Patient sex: M
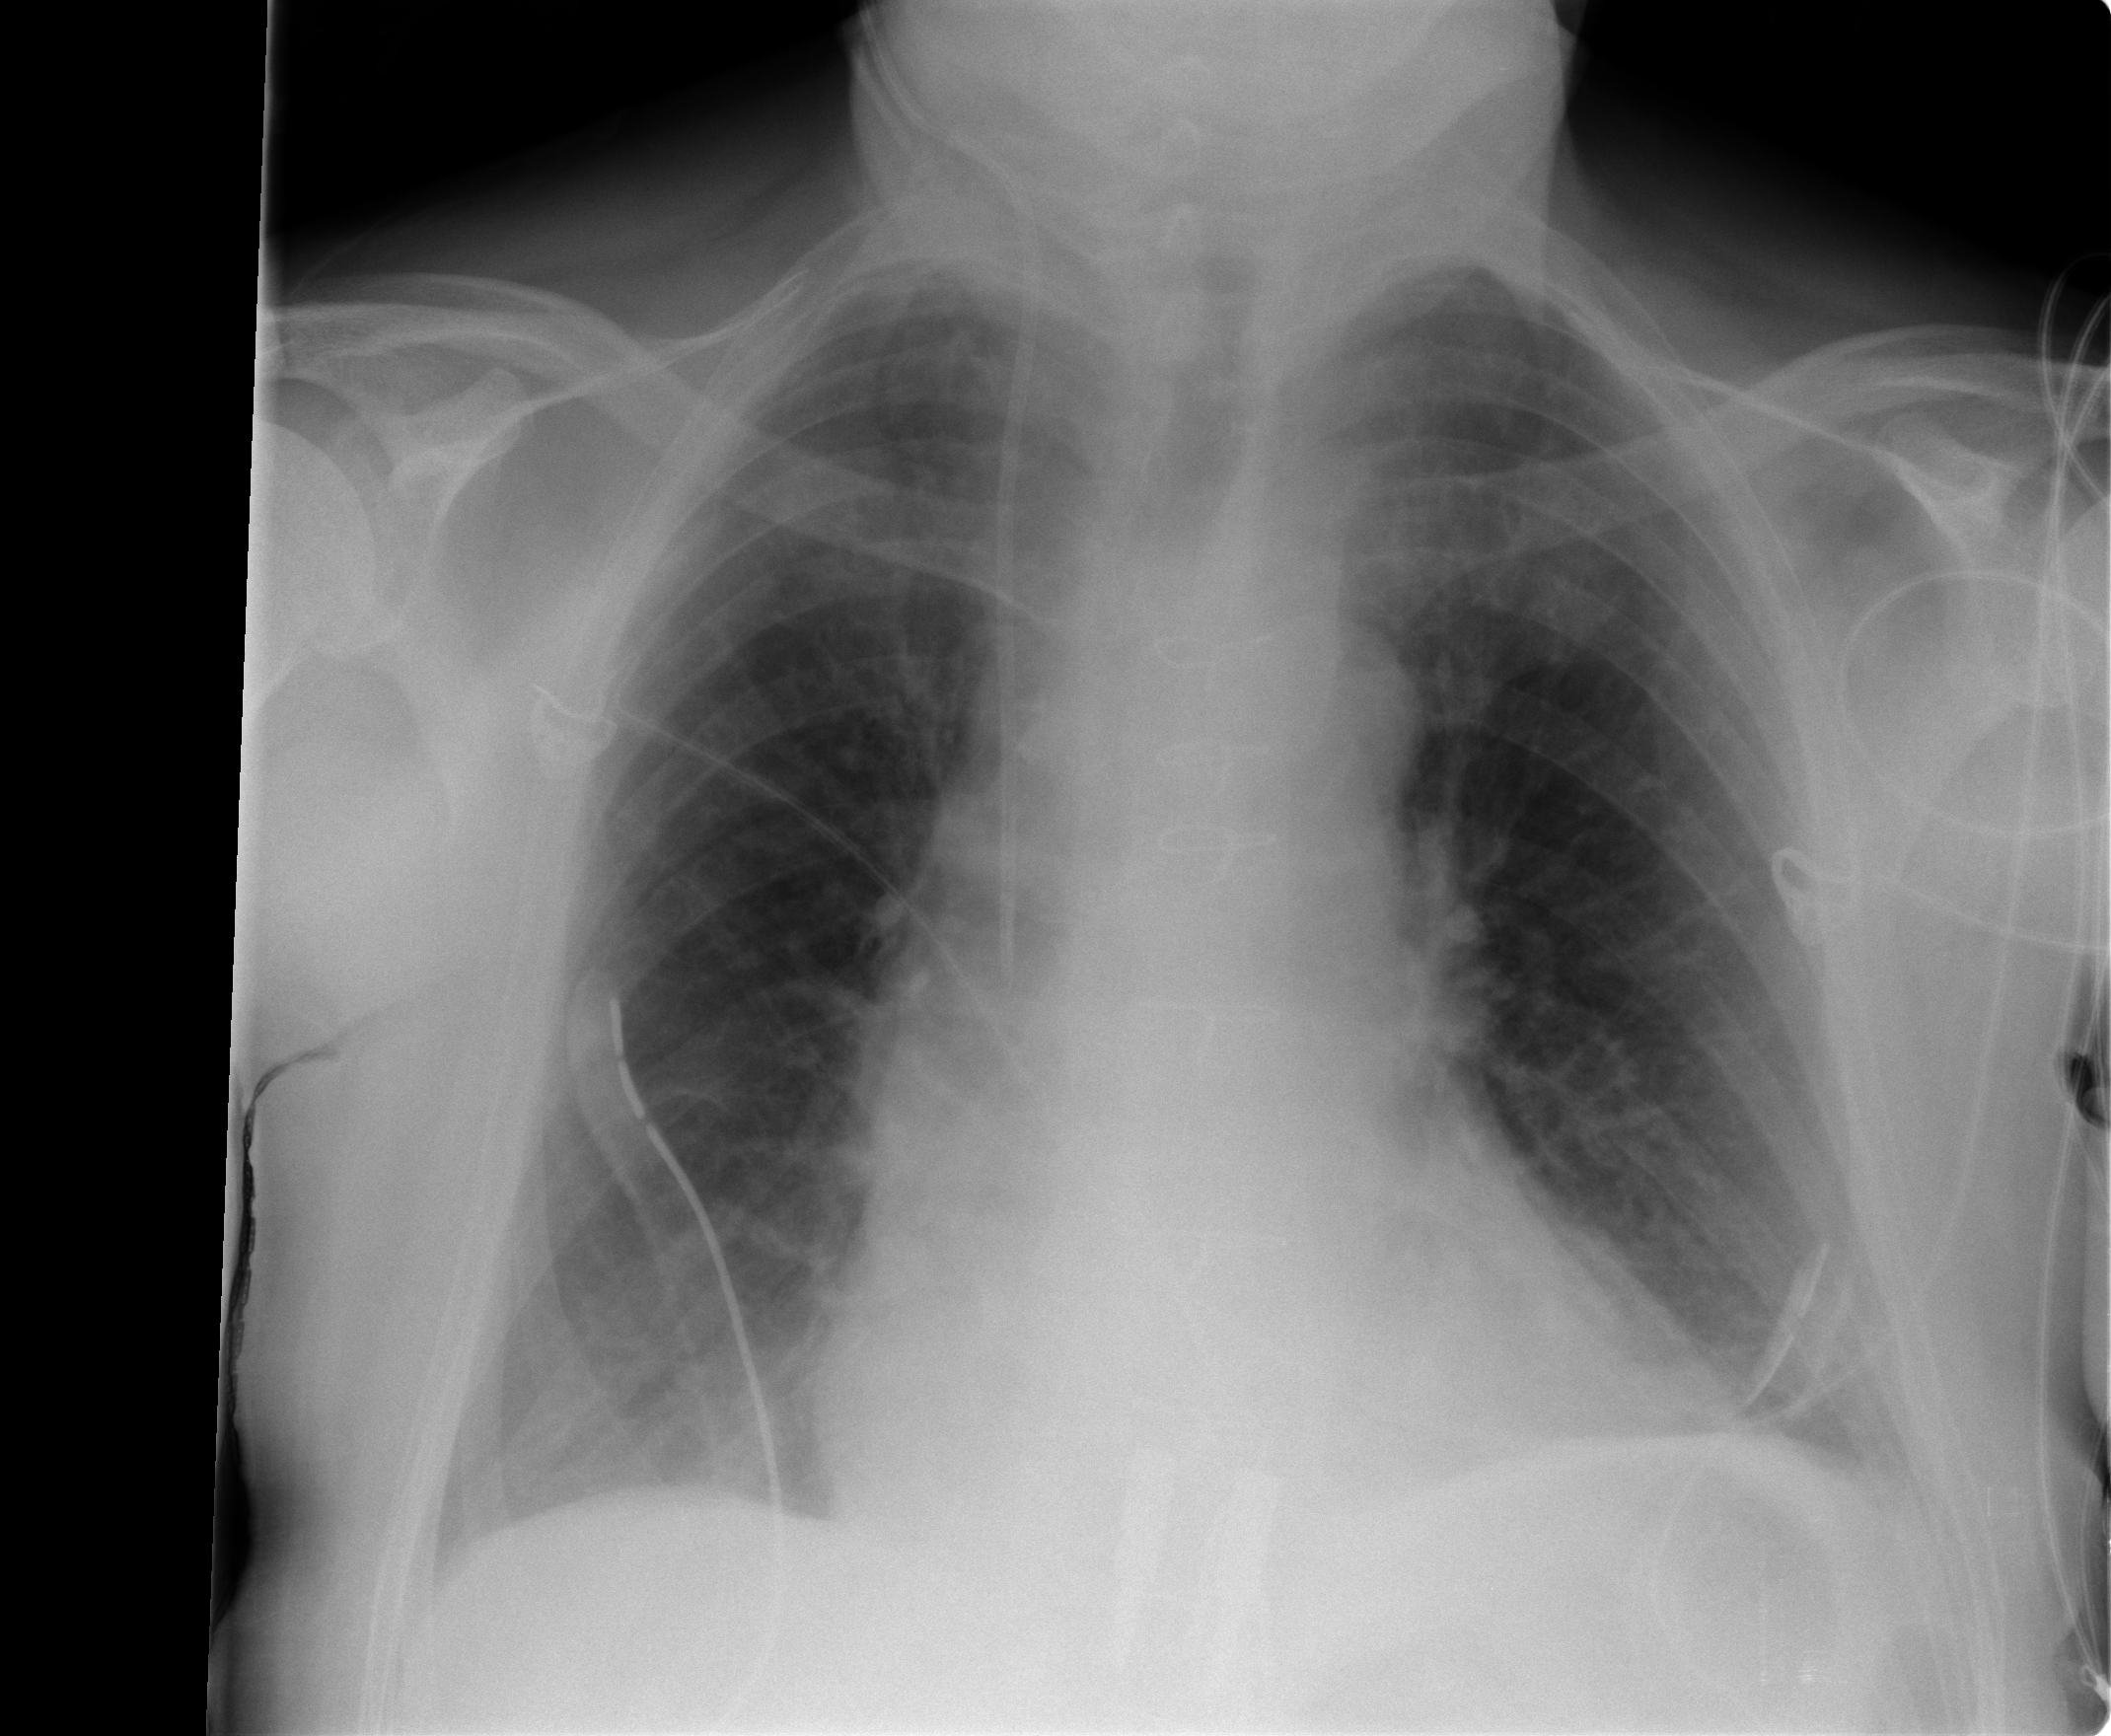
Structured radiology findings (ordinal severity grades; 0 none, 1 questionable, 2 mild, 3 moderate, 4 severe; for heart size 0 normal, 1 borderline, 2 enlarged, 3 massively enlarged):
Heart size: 2
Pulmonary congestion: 1
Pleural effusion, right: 1
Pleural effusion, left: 1
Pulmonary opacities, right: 0
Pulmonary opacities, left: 0
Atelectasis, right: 2
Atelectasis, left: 1